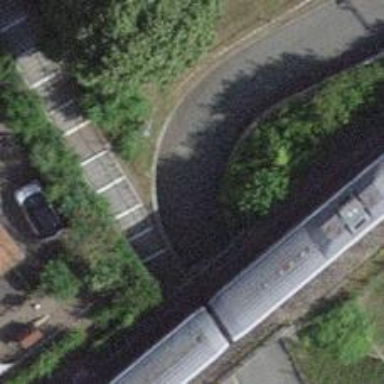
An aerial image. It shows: Residential road with tunnel.